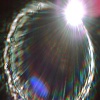
Label: sunburn